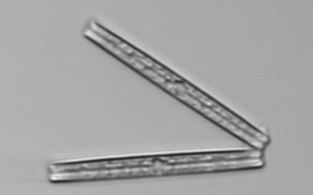
Label: Thalassionema